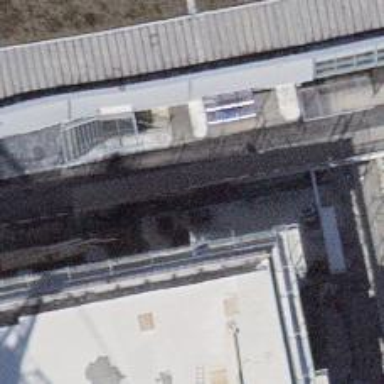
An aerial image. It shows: Bicycle parking facility.